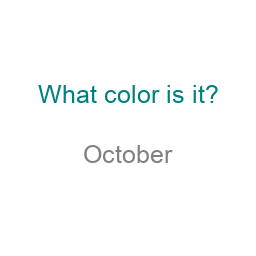
Color: gray
Background color: white
Question text color: teal